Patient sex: M
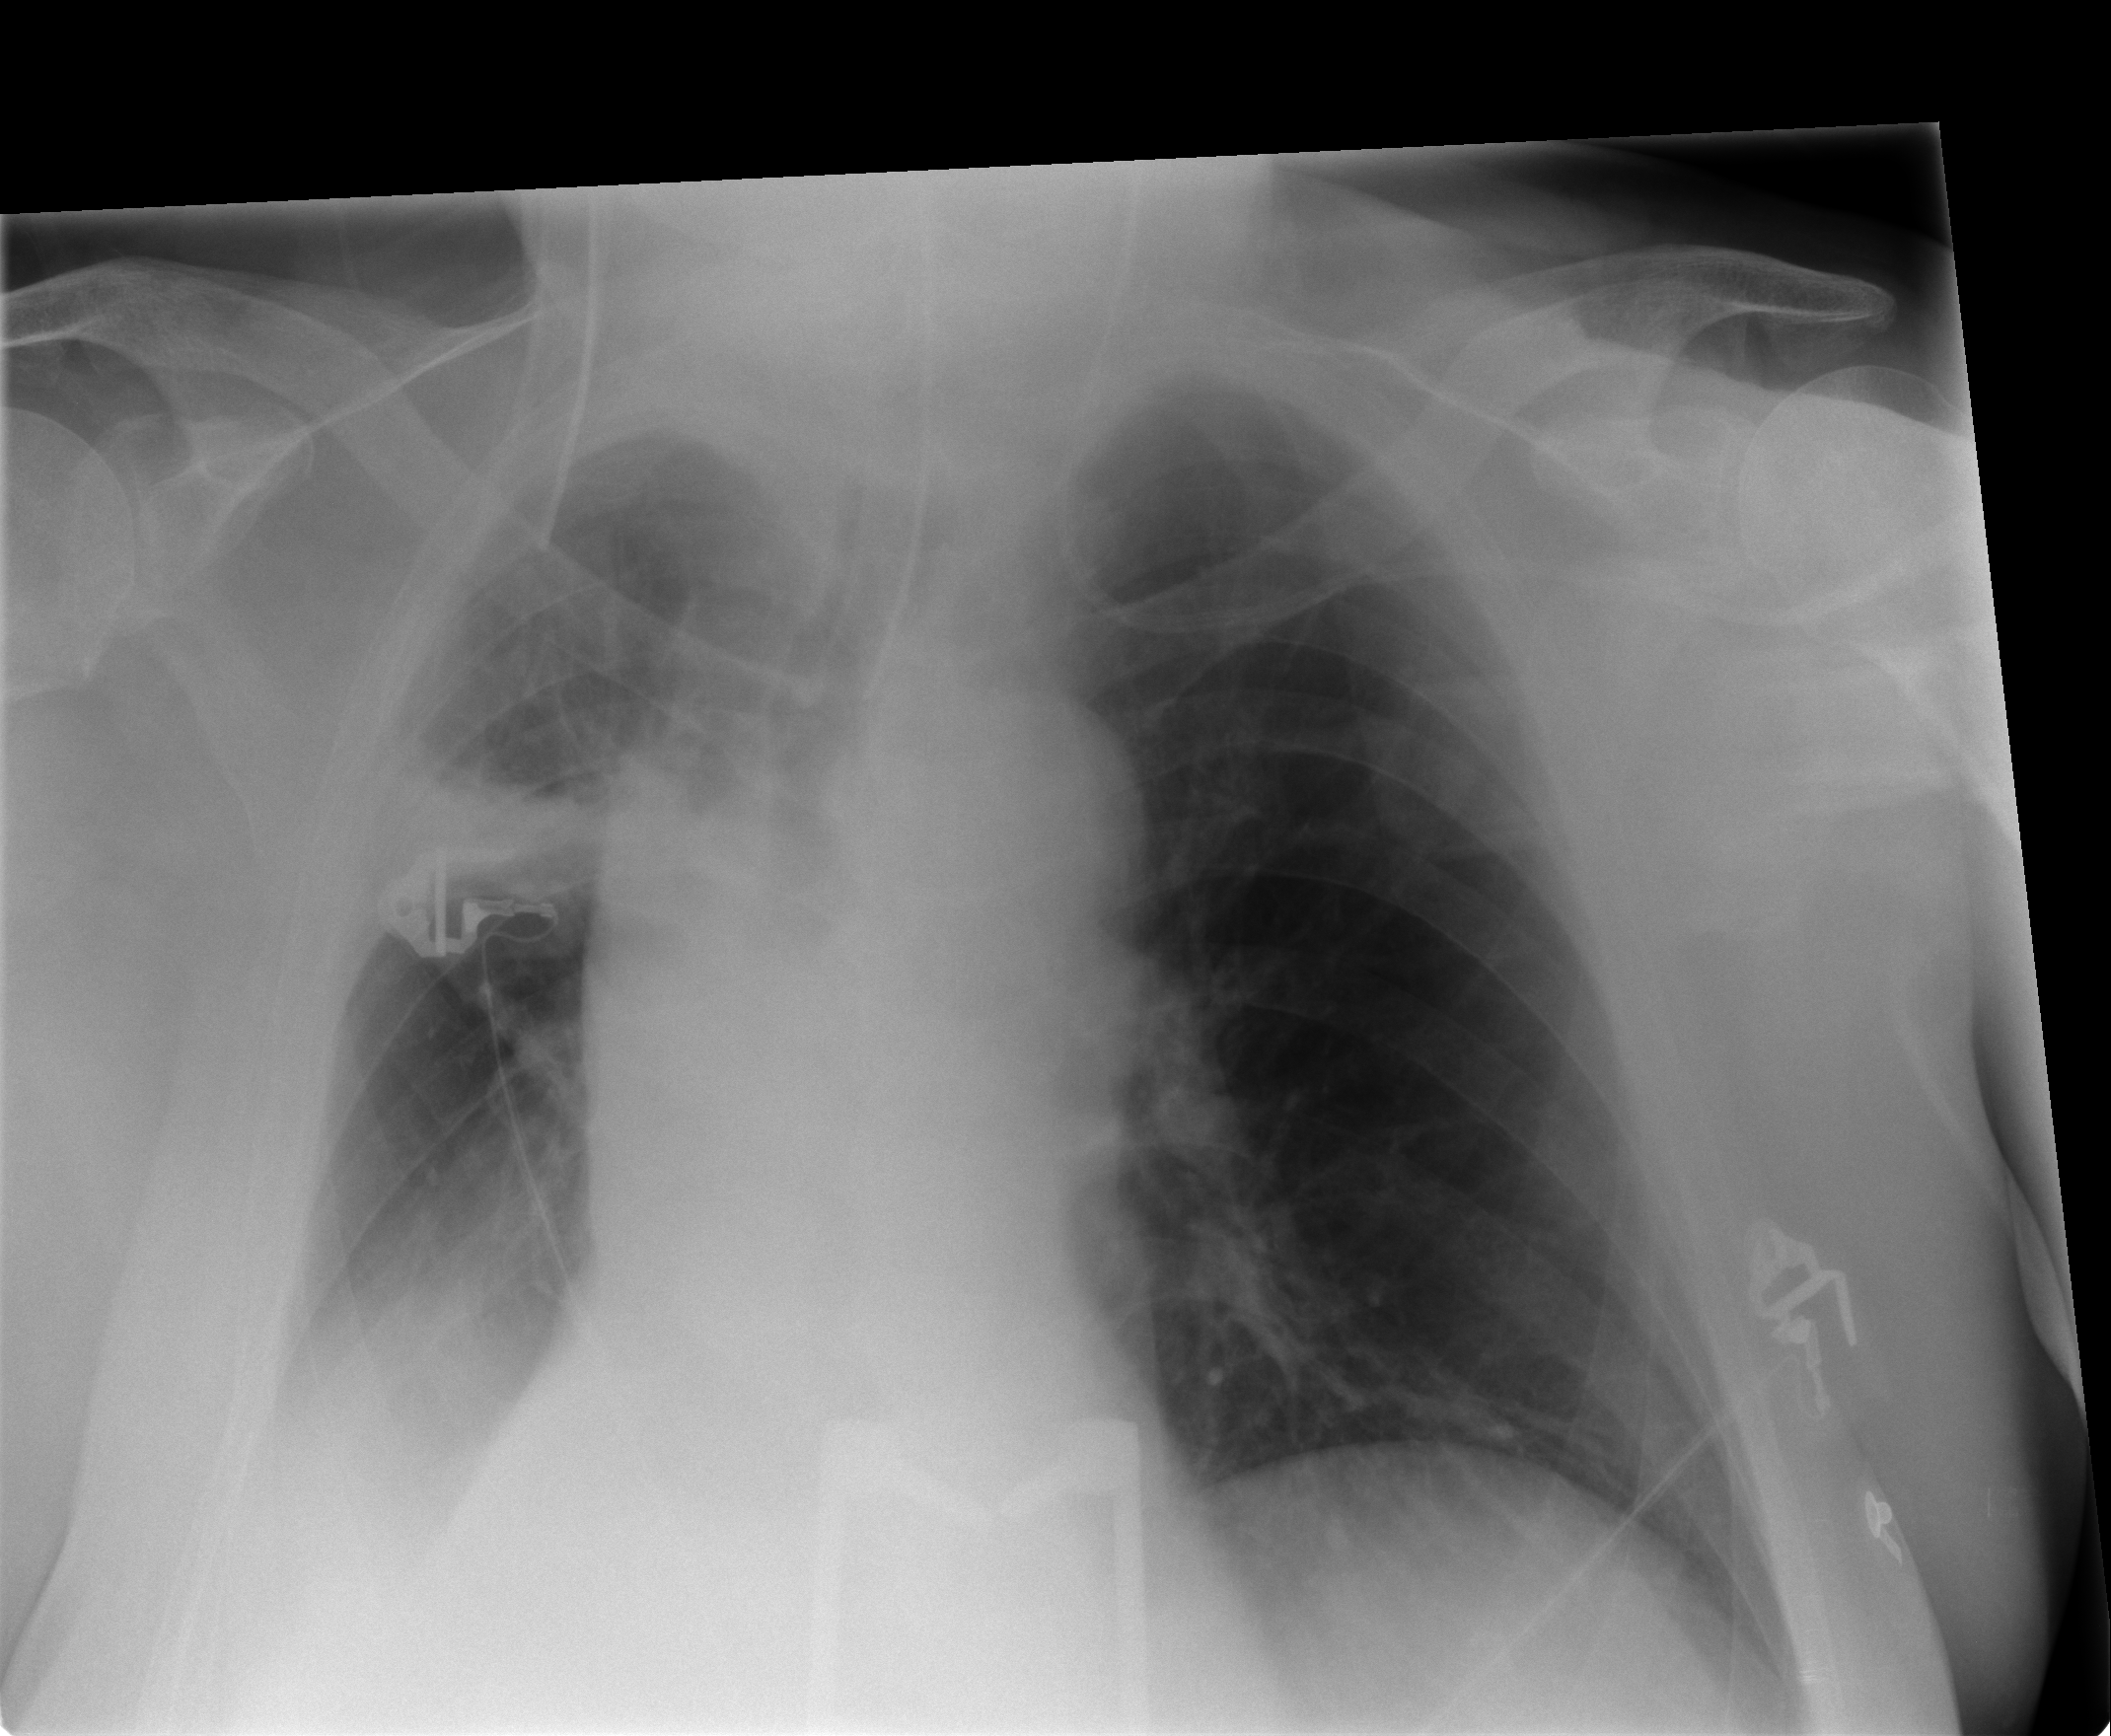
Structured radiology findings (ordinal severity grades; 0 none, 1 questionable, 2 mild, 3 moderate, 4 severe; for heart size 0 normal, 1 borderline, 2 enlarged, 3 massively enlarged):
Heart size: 0
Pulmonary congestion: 0
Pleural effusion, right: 2
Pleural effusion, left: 0
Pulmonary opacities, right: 1
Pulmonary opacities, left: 0
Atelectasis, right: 3
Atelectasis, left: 2